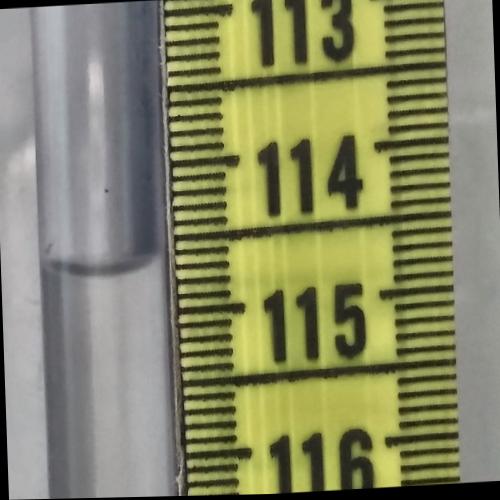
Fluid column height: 114.7 cm